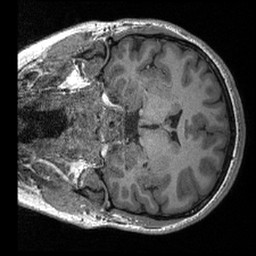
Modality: T1w
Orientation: coronal
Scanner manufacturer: siemens
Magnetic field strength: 3 T
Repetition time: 2.4 s
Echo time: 0.00213 s